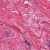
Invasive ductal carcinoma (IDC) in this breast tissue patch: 0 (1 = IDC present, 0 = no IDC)